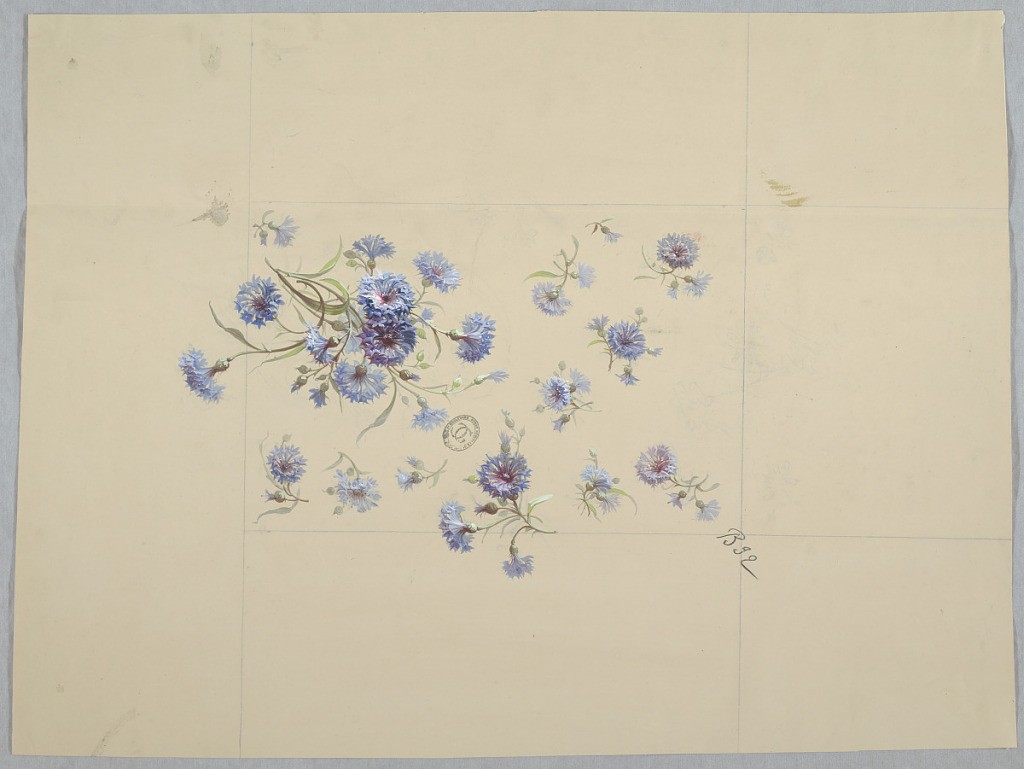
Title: Designs for Wallpaper and Textiles: Flowers
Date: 19th century
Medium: Brush and gouache, graphite on cream paper
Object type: Drawing
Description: Cluster of blue flowers at bottom left, diagonal facing upward right. Same blue flowers appear oriented various ways, appear to be falling. All flowers have stems and foliage.